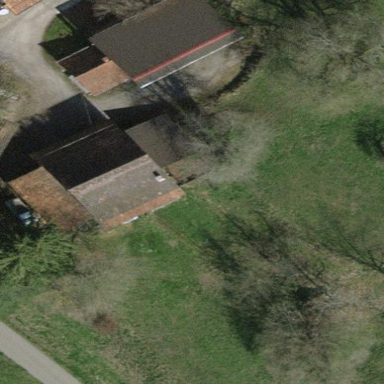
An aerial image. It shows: Garage building.